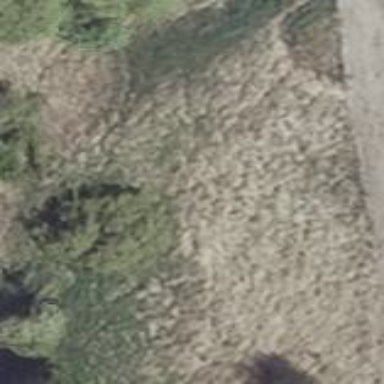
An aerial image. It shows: Area covered in scrub vegetation.